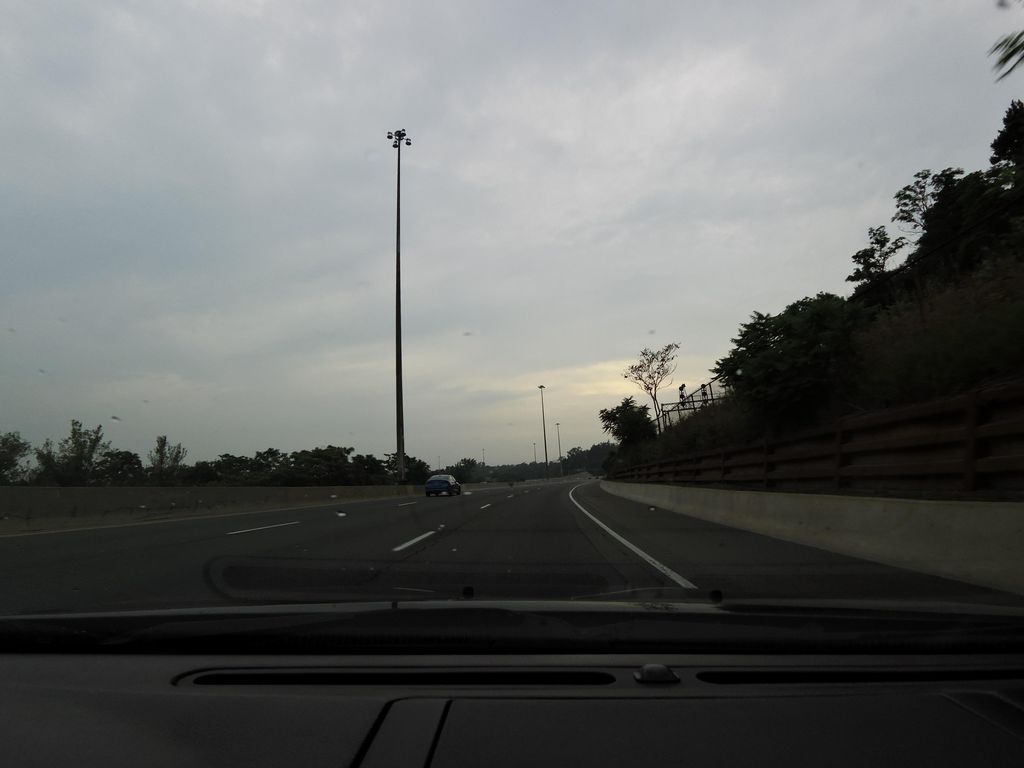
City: hamilton